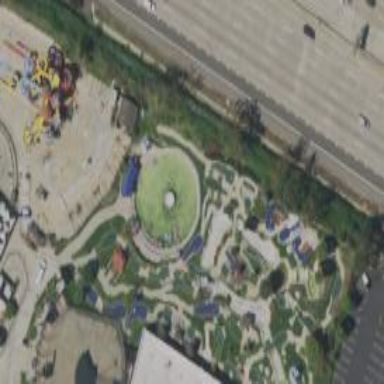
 popular attraction for tourists and leisure seekers."